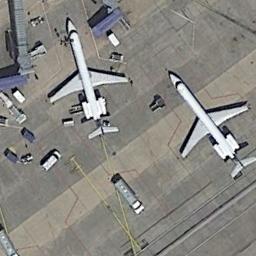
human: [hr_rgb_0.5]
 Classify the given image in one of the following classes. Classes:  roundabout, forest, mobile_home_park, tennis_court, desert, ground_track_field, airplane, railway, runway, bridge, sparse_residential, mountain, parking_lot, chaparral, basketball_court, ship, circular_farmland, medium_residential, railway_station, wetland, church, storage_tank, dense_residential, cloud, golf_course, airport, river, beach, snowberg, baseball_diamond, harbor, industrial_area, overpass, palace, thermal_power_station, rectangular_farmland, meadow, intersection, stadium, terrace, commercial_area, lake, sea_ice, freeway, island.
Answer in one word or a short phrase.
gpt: airplane